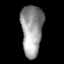
Tissue: lung
Cell type: Myeloid cells
Senescence score: 0.1895
Nuclear area (px): 1073
Mean DAPI intensity: 151.629